Question: I have a graph with a lot of data. In this graph, the lines have round dots at their ends. How to remove them?

Now the graph looks like this. I can't find any settings that would help me get rid of the dots.
I found this. <URL>
But I don't know if it is. And how to write it down. My settings look like this:
'''
const line: any = {
type: 'line',
data: this.store,
yAxisIndex: 0,
}
this.options = {
color: ['#a58e18'],
animationDuration: 300,
title: {
text: 'Raw Flows',
left: '1%',
top: '5px',
},
xAxis: {
type: 'time',
show: false,
},
tooltip: {
trigger: 'axis',
axisPointer: {
type: 'shadow',
},
},
grid: {
left: '5px',
right: '35px',
bottom: '-10px',
top: '10px',
containLabel: true,
show: false,
},
yAxis: [
{
type: 'value',
nameTextStyle: {
align: 'left',
},
splitLine: {
show: false,
},
},
],
}
this.options.title.padding = [0, 0, 0, 0]
this.options.series = [
line,
]
'''
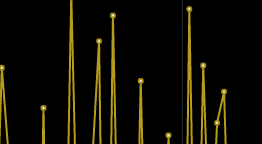
Answer: i figured it out.
all i had to do was
const line: any = {
symbol: 'none',
}